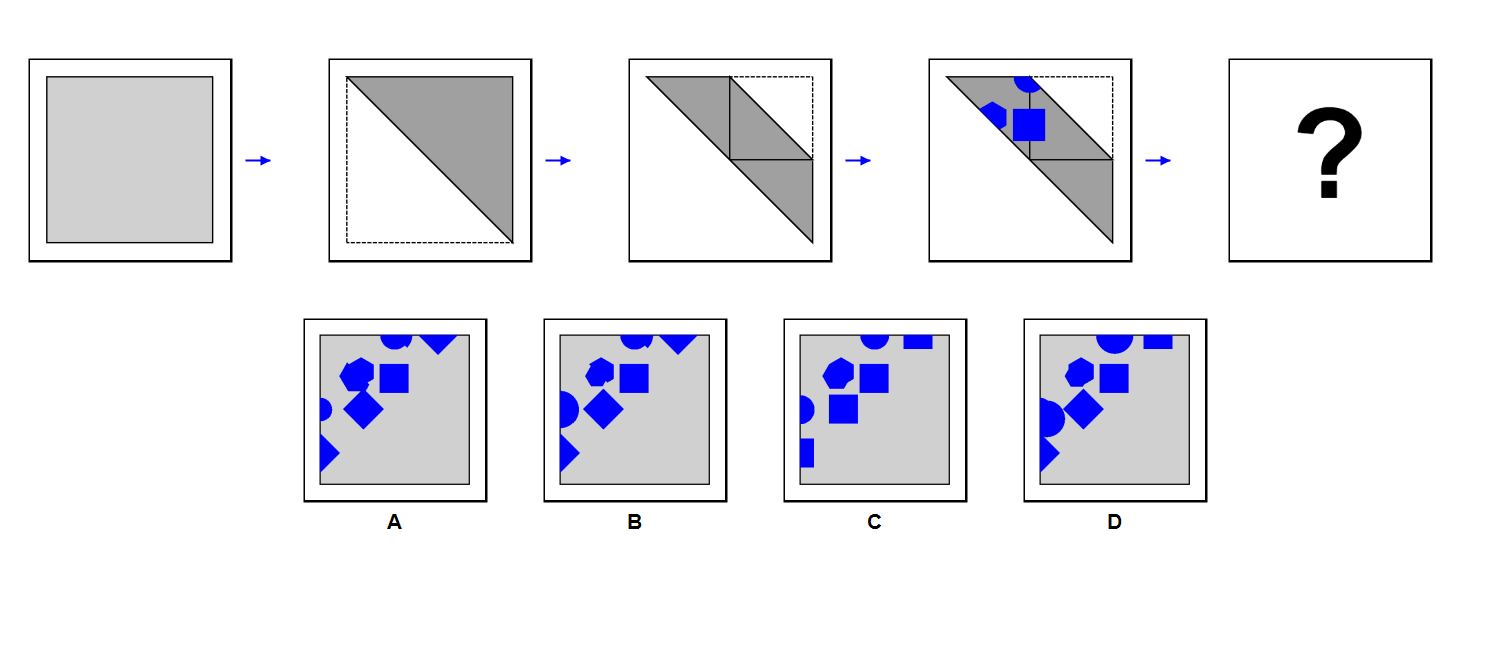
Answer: C